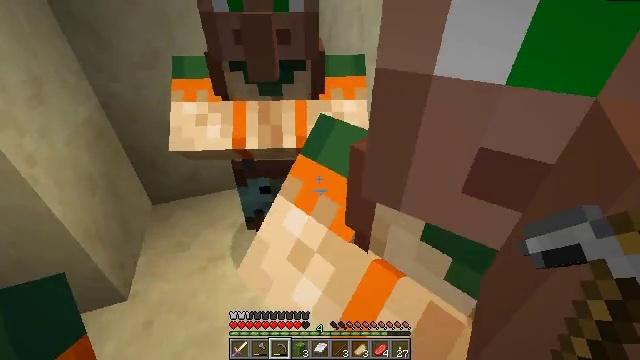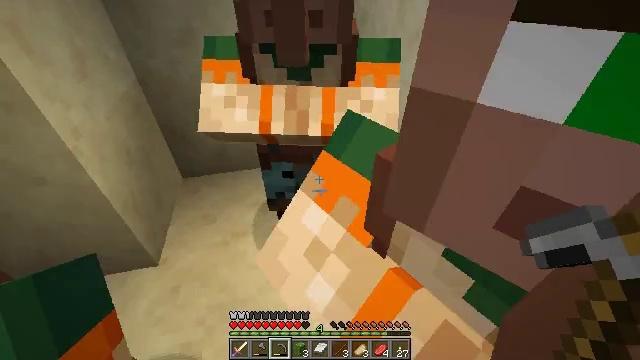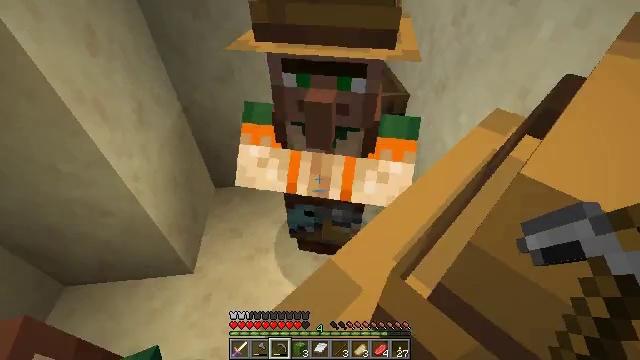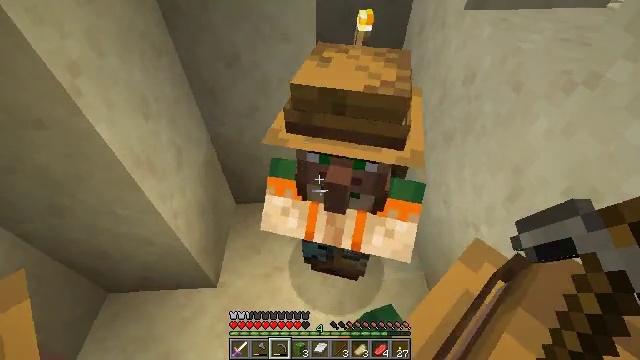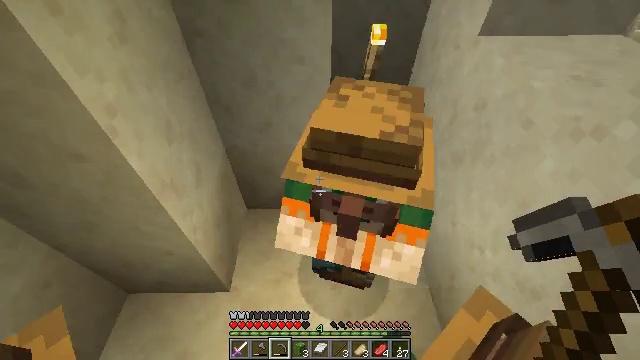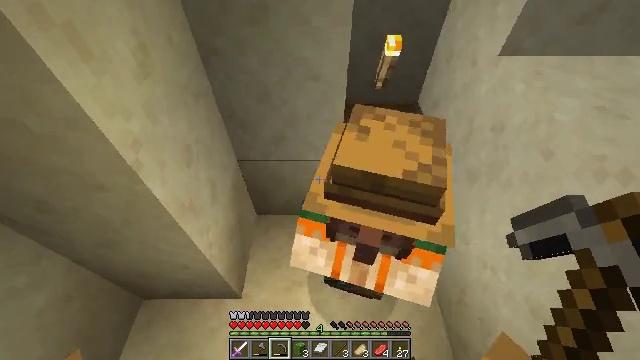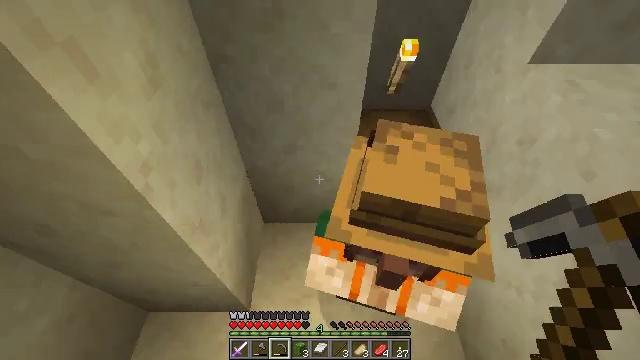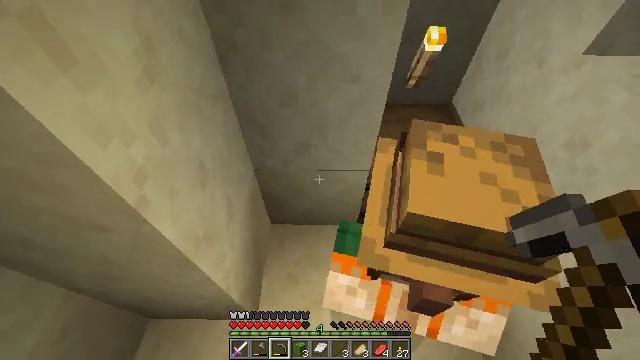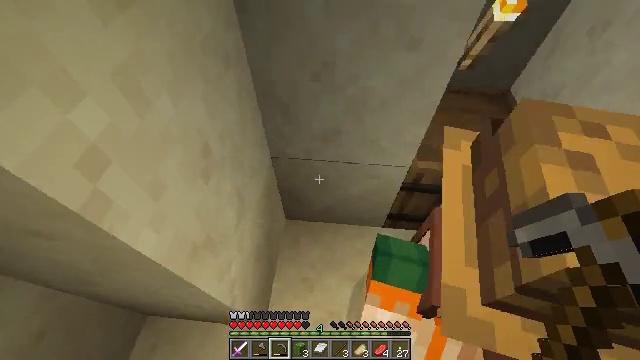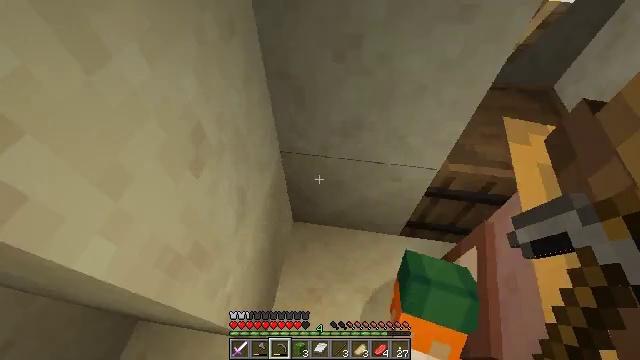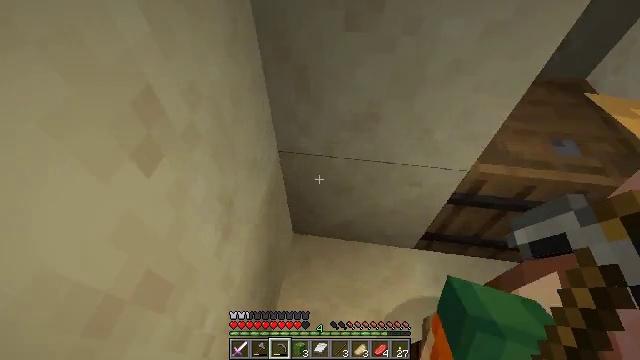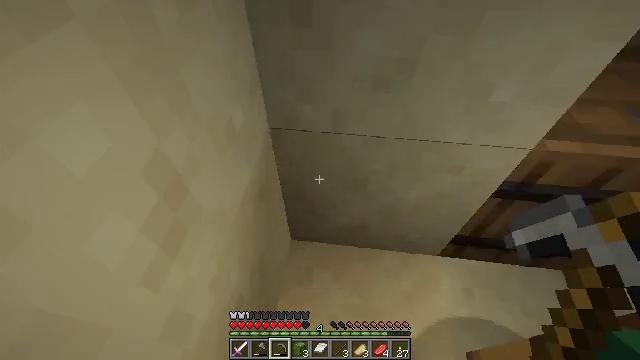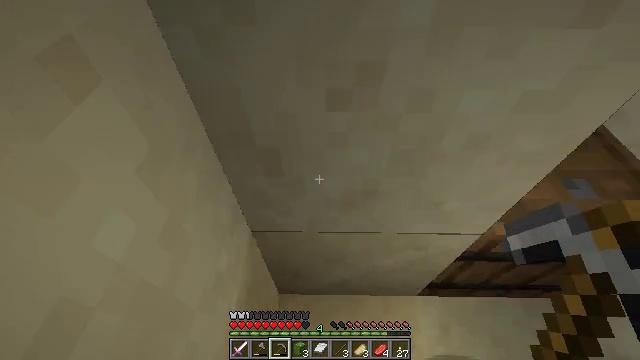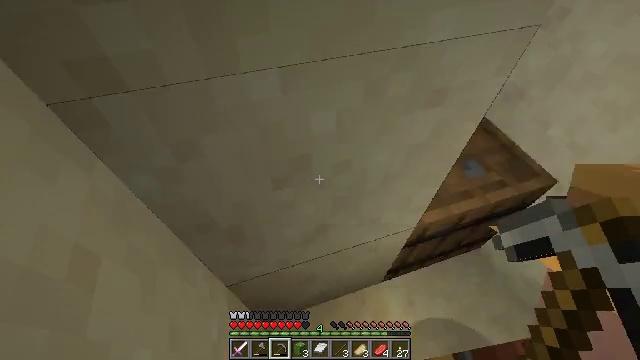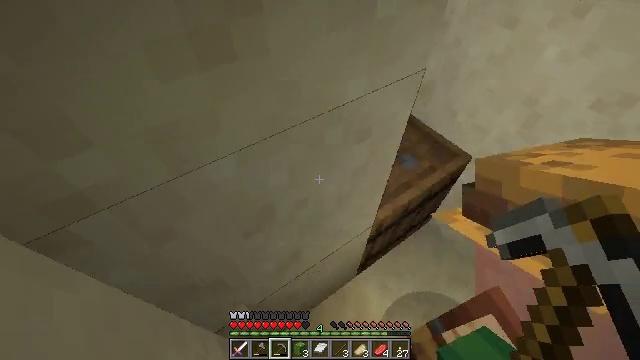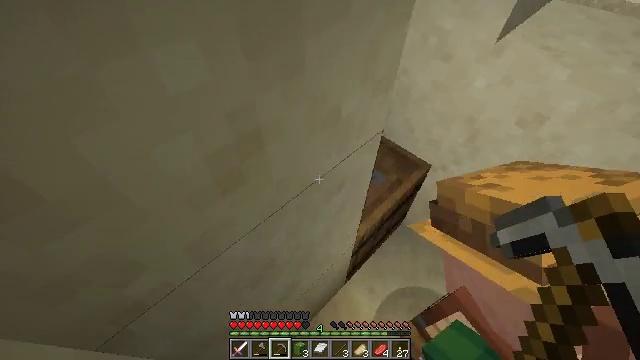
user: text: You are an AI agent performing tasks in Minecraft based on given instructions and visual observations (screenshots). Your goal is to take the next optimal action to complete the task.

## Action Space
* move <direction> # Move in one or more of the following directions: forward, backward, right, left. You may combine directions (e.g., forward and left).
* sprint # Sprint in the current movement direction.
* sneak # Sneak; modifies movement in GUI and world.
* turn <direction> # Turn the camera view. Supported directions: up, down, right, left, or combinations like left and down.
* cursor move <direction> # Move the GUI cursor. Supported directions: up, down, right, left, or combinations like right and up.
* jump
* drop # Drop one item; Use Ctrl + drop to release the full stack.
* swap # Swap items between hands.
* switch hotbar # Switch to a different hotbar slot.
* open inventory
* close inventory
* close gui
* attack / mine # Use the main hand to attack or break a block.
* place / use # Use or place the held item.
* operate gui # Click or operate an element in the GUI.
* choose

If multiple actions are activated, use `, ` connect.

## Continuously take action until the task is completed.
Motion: motion action
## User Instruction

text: Gather the smooth sandstone slab.
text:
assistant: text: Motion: move forward, turn left and down, jump
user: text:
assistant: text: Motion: move forward, turn left and down, jump
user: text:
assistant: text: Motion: move forward, turn left and down, jump
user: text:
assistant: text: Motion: move forward, turn left and down, jump
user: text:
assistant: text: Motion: move forward, turn down, jump
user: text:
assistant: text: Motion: move forward, jump
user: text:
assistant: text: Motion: move forward, turn down, jump
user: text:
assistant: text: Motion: move forward, turn left and down, jump
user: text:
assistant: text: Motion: move forward, turn left, jump
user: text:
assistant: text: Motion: turn up, jump
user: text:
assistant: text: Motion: turn right and up, jump
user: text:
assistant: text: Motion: turn right, jump
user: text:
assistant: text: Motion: turn right, jump
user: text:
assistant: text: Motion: turn right, jump
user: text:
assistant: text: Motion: turn right, jump
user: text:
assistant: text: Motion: turn right and up, jump
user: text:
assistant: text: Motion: turn right, jump
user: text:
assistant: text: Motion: turn right, jump
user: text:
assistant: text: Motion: turn right and down, use / place, jump
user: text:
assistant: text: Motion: turn down, use / place
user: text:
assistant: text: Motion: turn down, use / place
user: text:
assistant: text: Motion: move forward, use / place
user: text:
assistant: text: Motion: move forward
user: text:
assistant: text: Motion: move forward
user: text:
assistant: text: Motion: turn up
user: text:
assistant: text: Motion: turn up
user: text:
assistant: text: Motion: turn up
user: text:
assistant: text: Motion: use / place
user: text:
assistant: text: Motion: use / place
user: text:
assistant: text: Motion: use / place